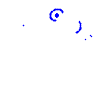
Particle: proton